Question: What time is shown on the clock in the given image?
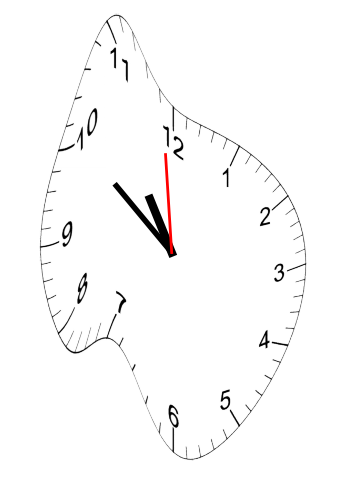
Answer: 10:50:59